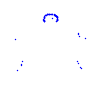
Particle: proton